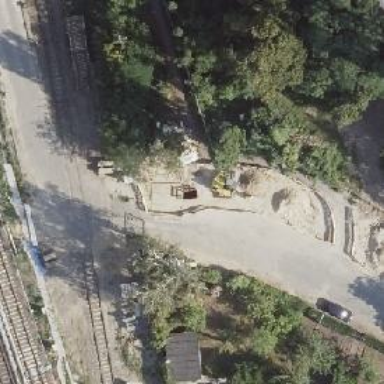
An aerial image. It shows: Sandy path along historic railway.